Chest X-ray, PA view. Patient: 25 years old, sex M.
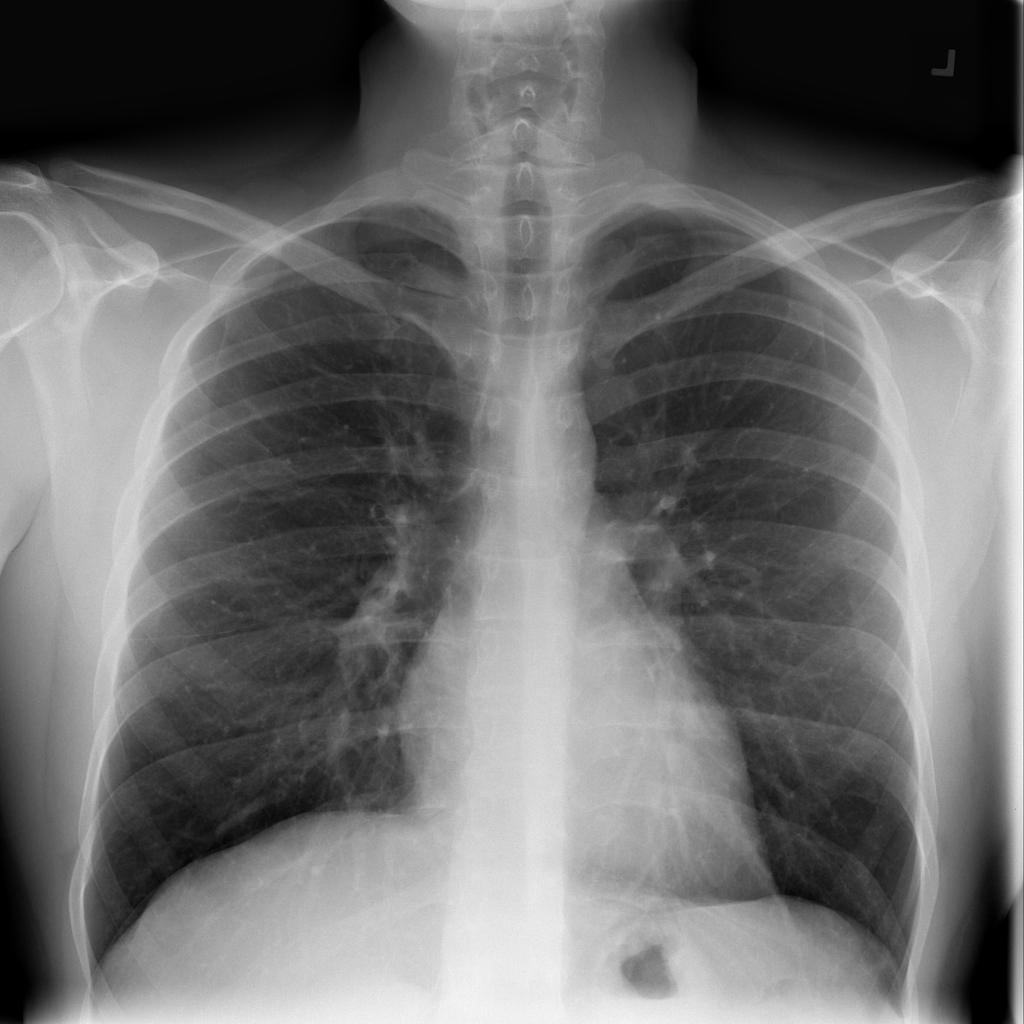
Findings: No Finding